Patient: sex M, age 76
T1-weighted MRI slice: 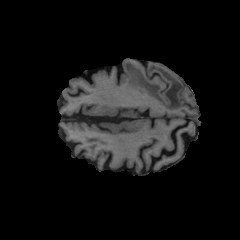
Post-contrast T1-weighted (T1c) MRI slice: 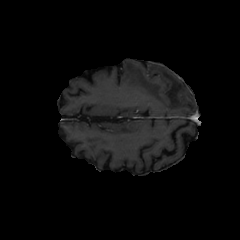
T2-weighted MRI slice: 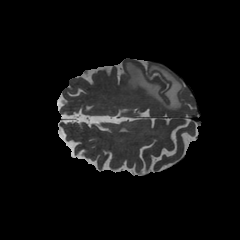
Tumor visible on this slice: yes
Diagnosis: Glioblastoma, IDH-wildtype
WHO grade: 4